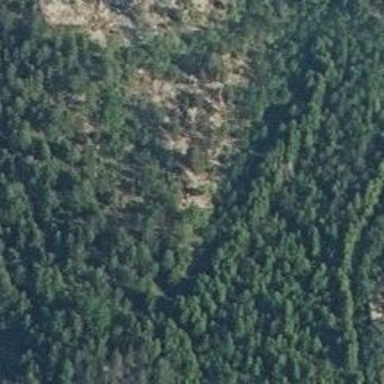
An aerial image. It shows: Natural cliff.